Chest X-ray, PA view. Patient: 53 years old, sex M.
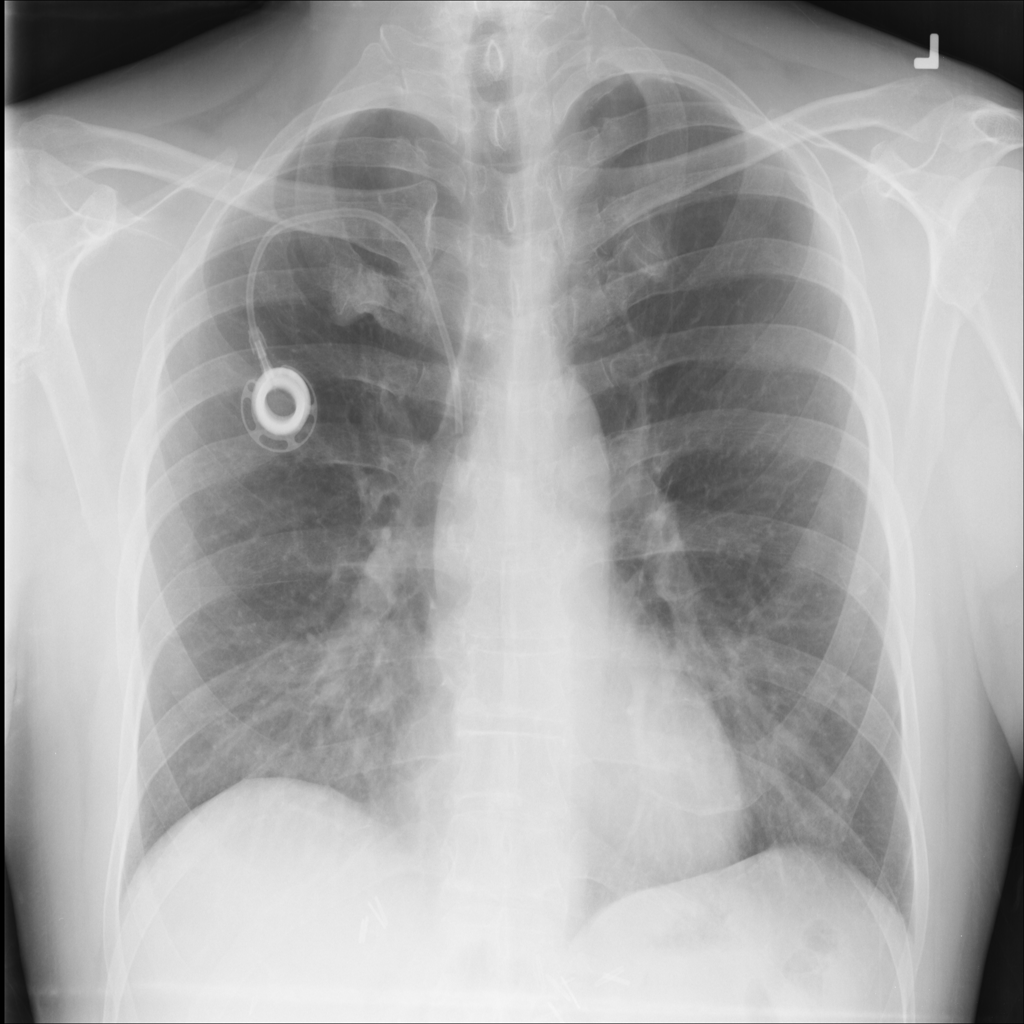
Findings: No Finding